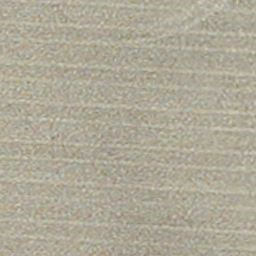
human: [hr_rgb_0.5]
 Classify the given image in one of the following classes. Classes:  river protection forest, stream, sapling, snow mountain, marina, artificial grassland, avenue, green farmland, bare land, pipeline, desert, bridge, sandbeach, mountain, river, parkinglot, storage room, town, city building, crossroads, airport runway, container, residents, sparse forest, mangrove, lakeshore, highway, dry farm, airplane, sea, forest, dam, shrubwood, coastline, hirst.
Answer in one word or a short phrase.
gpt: dry farm